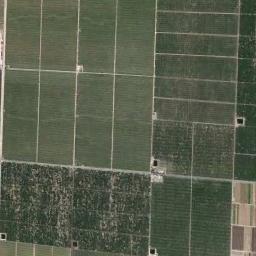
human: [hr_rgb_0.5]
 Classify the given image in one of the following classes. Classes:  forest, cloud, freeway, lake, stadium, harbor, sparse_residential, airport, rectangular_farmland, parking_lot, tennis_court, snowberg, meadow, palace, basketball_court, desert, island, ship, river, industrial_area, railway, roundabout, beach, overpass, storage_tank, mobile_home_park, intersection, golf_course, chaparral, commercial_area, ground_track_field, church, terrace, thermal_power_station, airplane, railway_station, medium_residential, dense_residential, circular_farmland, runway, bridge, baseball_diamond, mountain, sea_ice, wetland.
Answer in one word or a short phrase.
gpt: rectangular_farmland